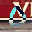
Label: 0